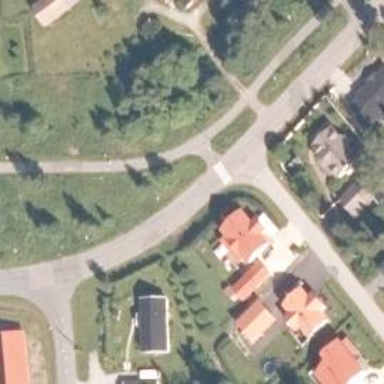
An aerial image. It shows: Marked crossing on the road.